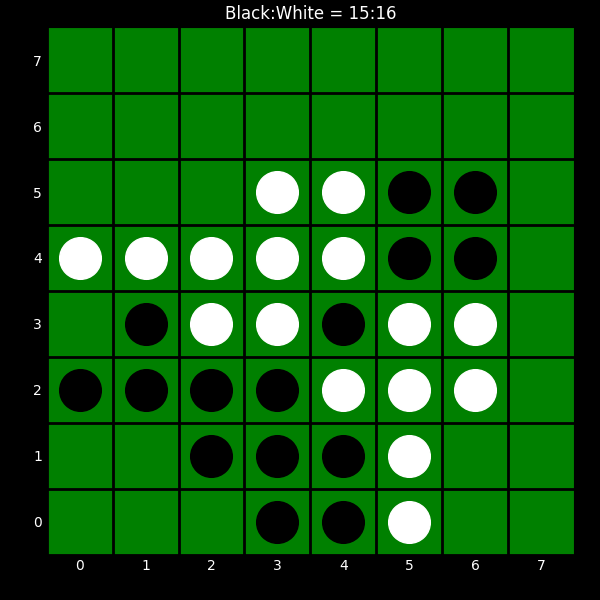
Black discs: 15
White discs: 16